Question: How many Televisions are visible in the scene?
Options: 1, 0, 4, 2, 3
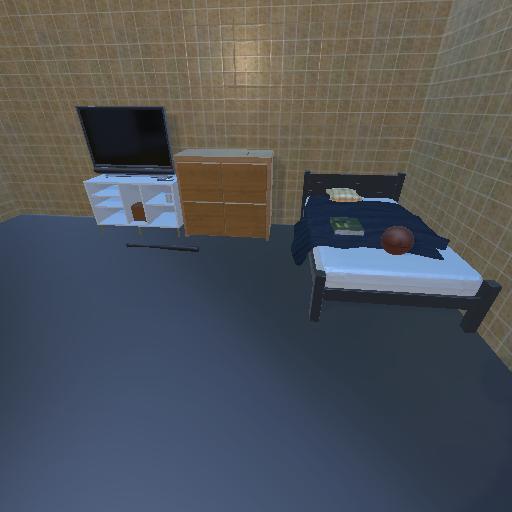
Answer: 1